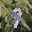
Label: 9